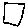
Label: square